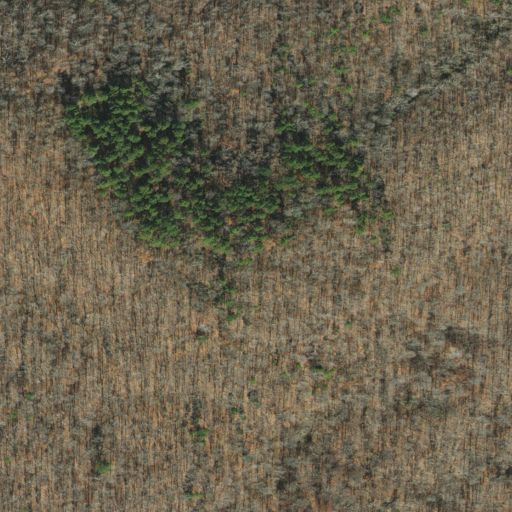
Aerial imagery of mountain in Arkansas named Hurricane Knob containing deciduous forest and evergreen forest